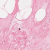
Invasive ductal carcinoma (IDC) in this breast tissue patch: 0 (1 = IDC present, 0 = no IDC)